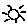
Label: sun